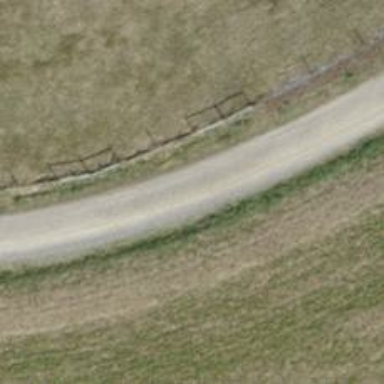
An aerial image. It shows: Compacted track with grade2 surface.